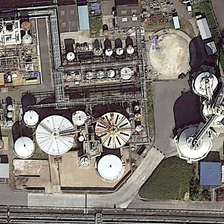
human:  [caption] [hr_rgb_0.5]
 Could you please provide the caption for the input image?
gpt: many storage tanks are in a factory .

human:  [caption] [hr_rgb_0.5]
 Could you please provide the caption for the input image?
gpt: many storage tanks are in a factory .

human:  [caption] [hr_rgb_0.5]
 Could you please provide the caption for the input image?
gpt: many storage tanks are in a factory .

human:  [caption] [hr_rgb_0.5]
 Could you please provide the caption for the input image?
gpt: many storage tanks are in a factory .

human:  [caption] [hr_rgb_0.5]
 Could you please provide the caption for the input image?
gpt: many storage tanks are in a factory .